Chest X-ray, AP view. Patient: 26 years old, sex M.
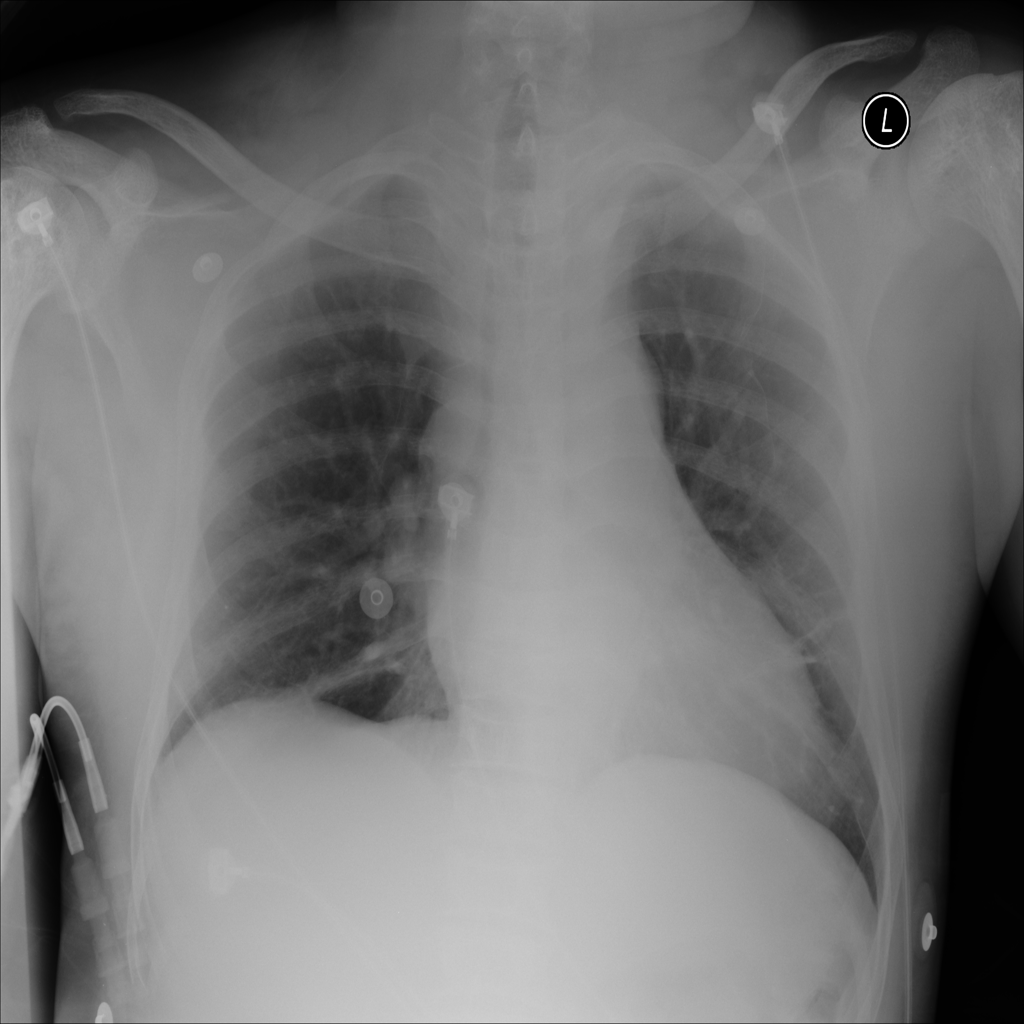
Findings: No Finding